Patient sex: F
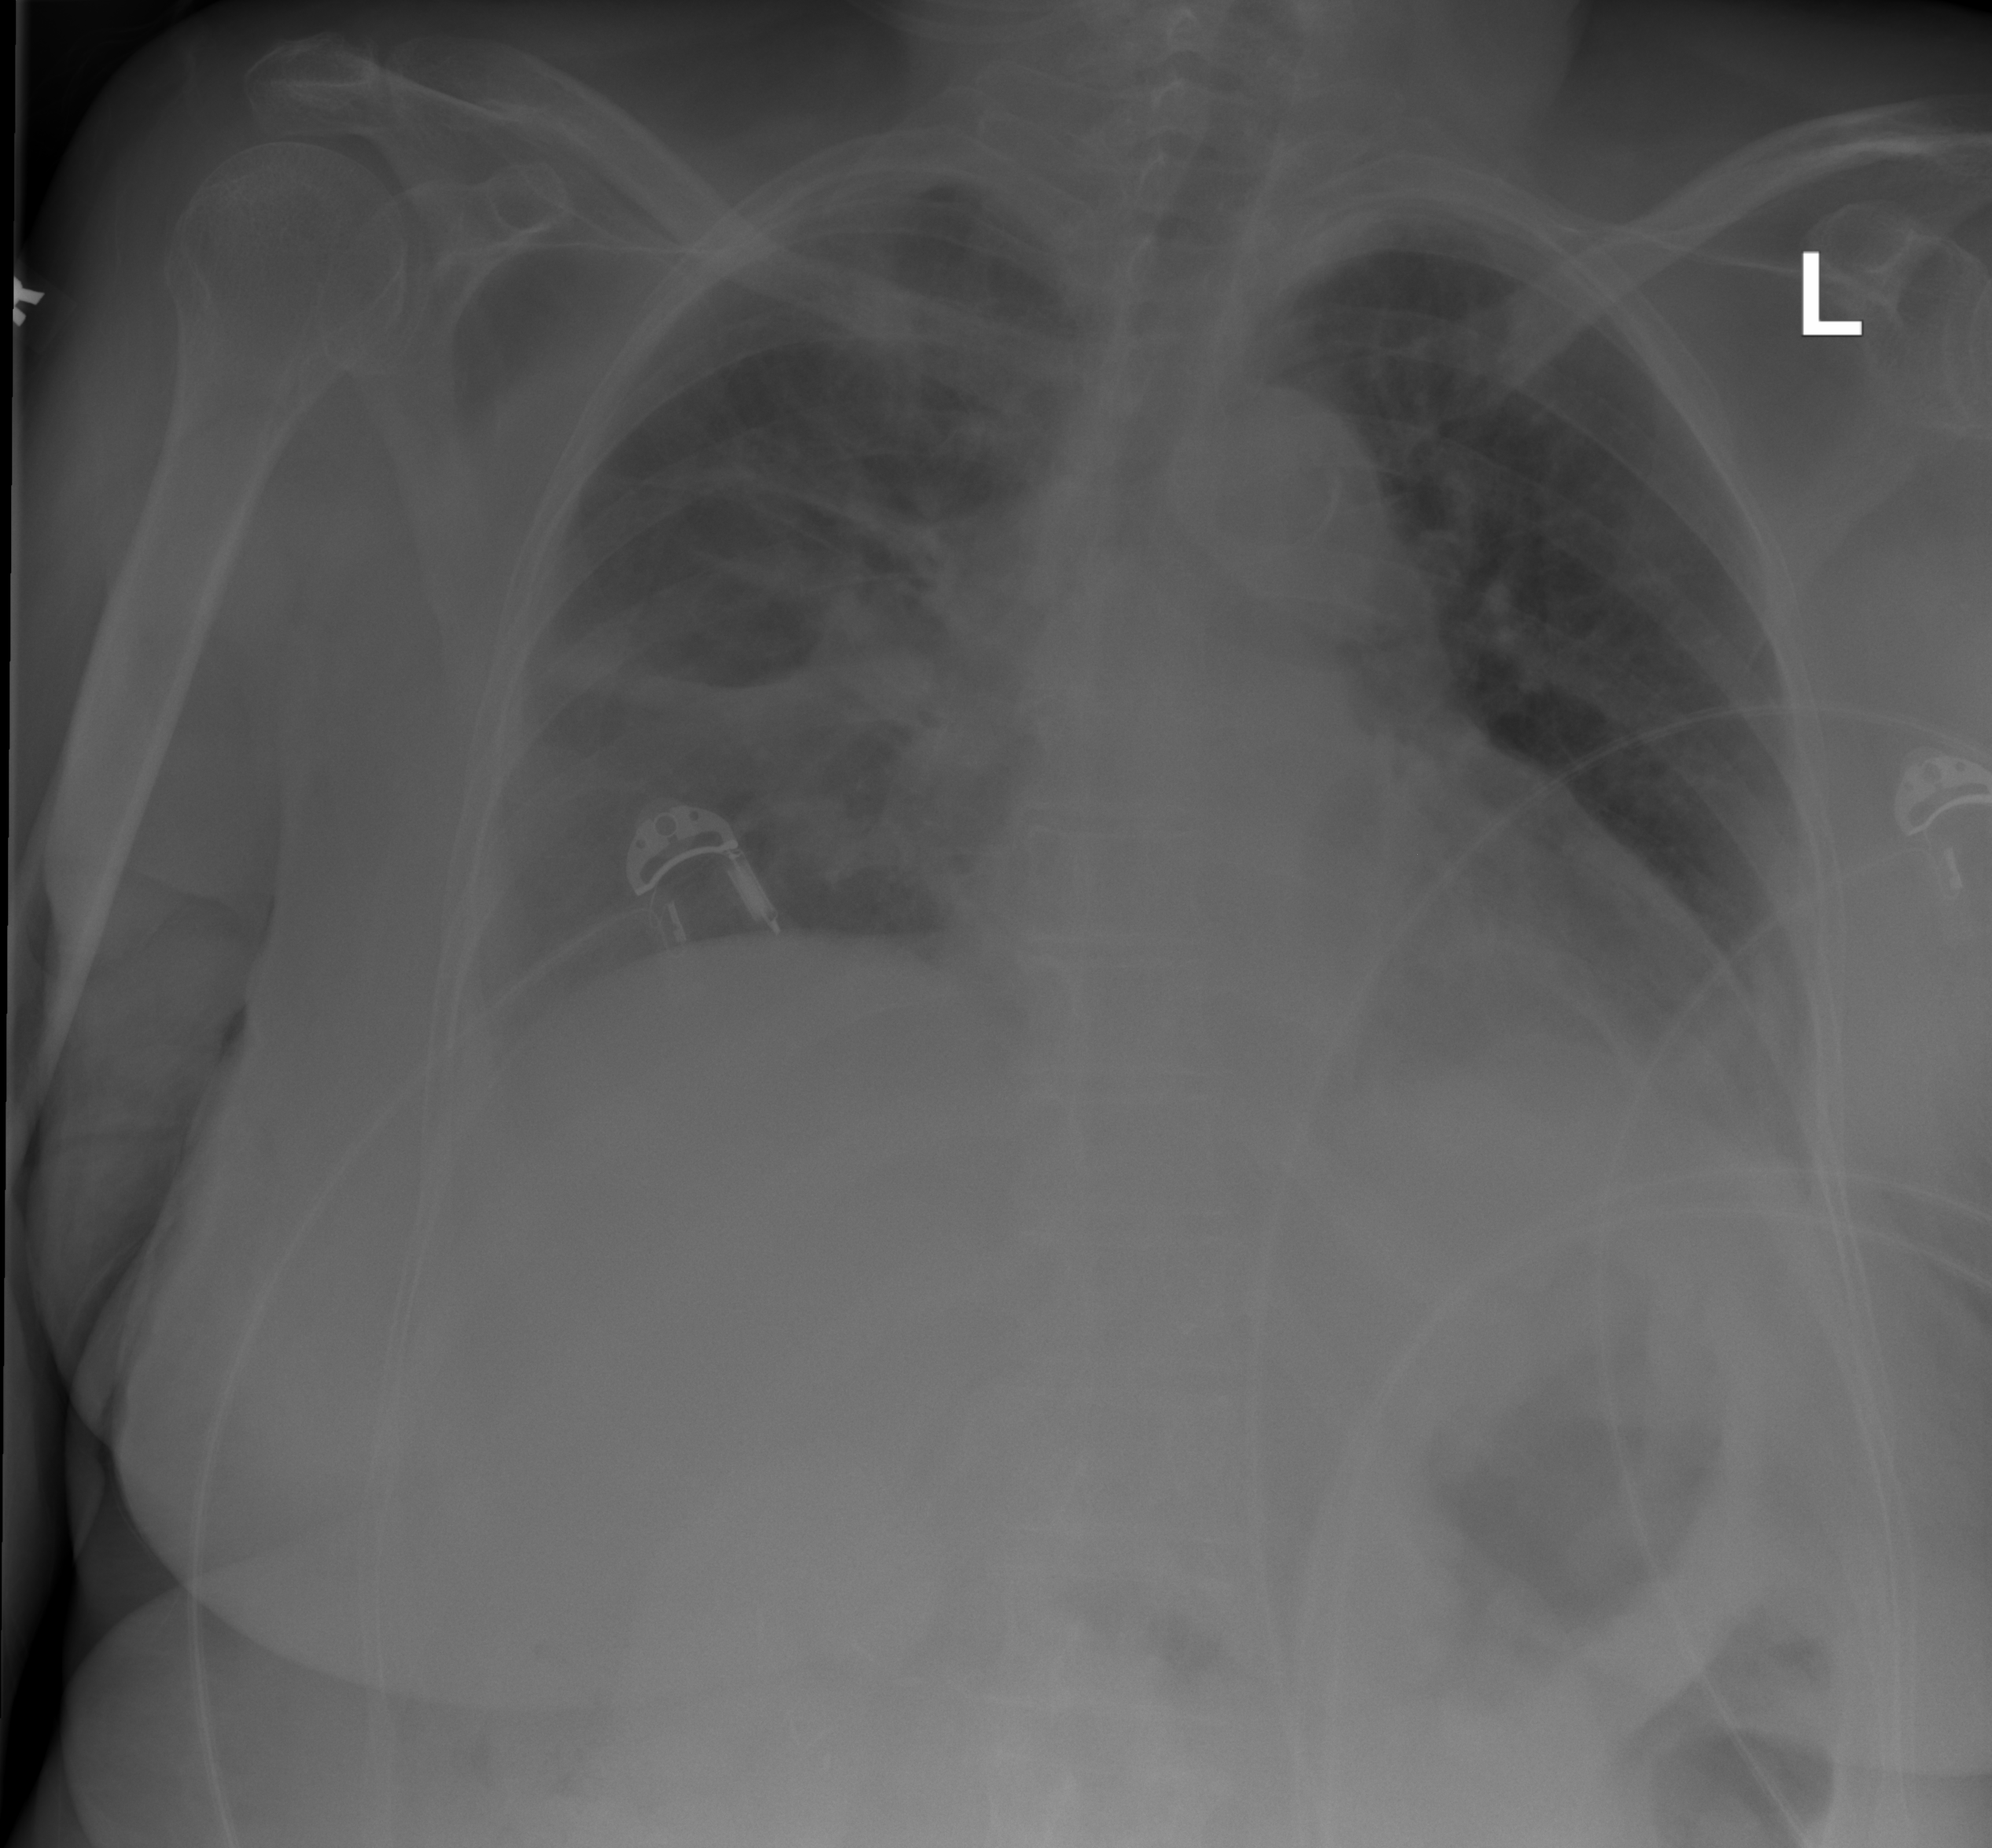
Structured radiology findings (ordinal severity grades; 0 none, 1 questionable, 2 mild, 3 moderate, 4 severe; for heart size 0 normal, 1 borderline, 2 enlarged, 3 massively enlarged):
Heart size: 2
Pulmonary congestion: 0
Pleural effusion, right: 0
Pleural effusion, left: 2
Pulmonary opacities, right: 0
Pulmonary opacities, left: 0
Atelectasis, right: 2
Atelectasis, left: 0